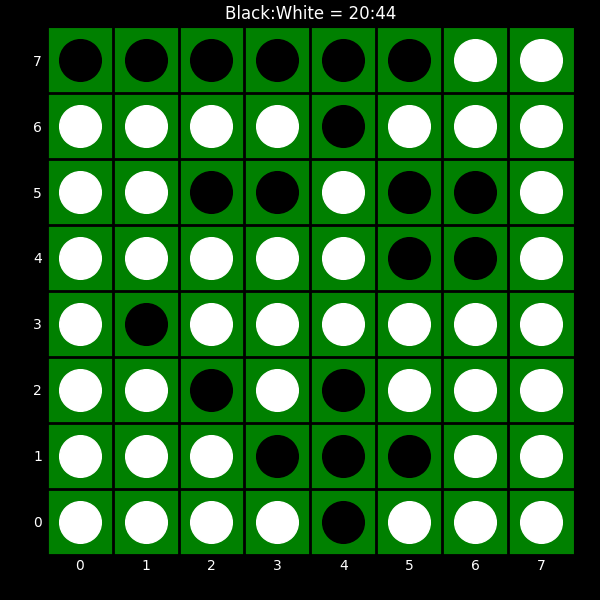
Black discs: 20
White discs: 44